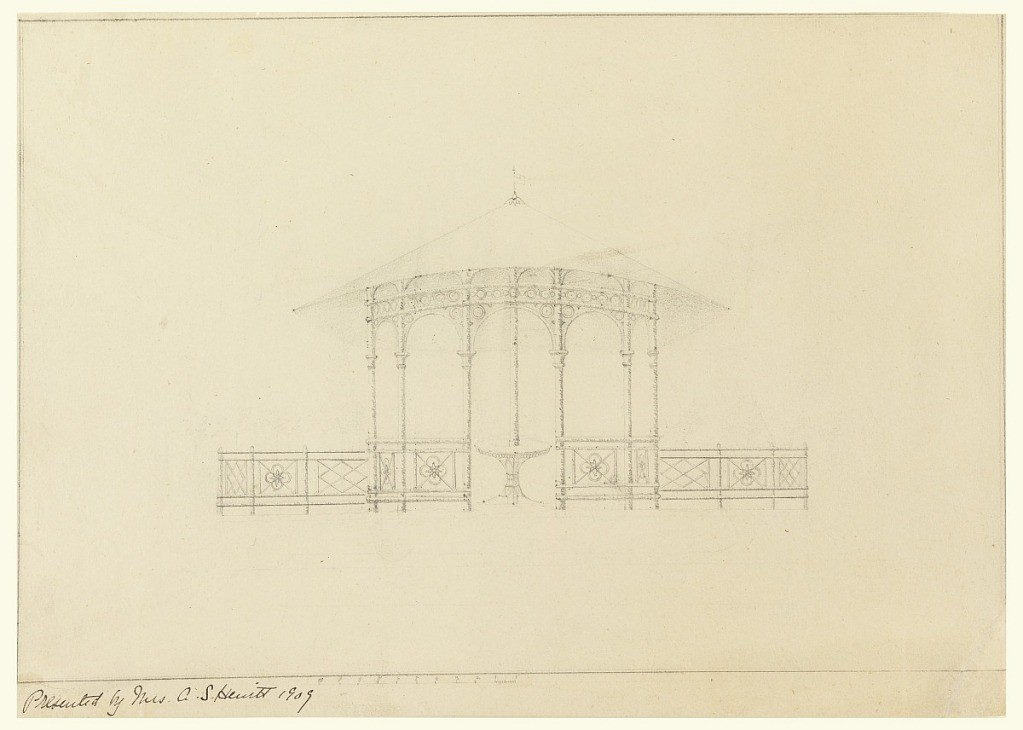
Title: Design for Pagoda in Garden Pavilion
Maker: Franz H. Heissinger
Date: ca. 1909
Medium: Graphite on wove paper, lined
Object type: Drawing
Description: Conical roof supported by pillars, balustrade decorated with flower motif. Pillar decorated with circular designs. Table drawn in middle of pagoda. Scale noted at bottom.